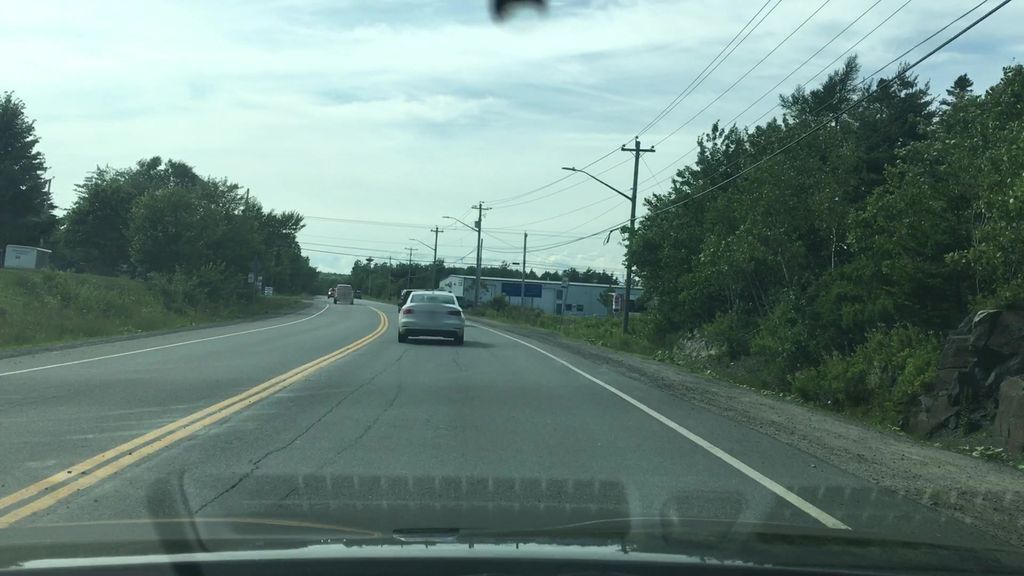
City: halifax